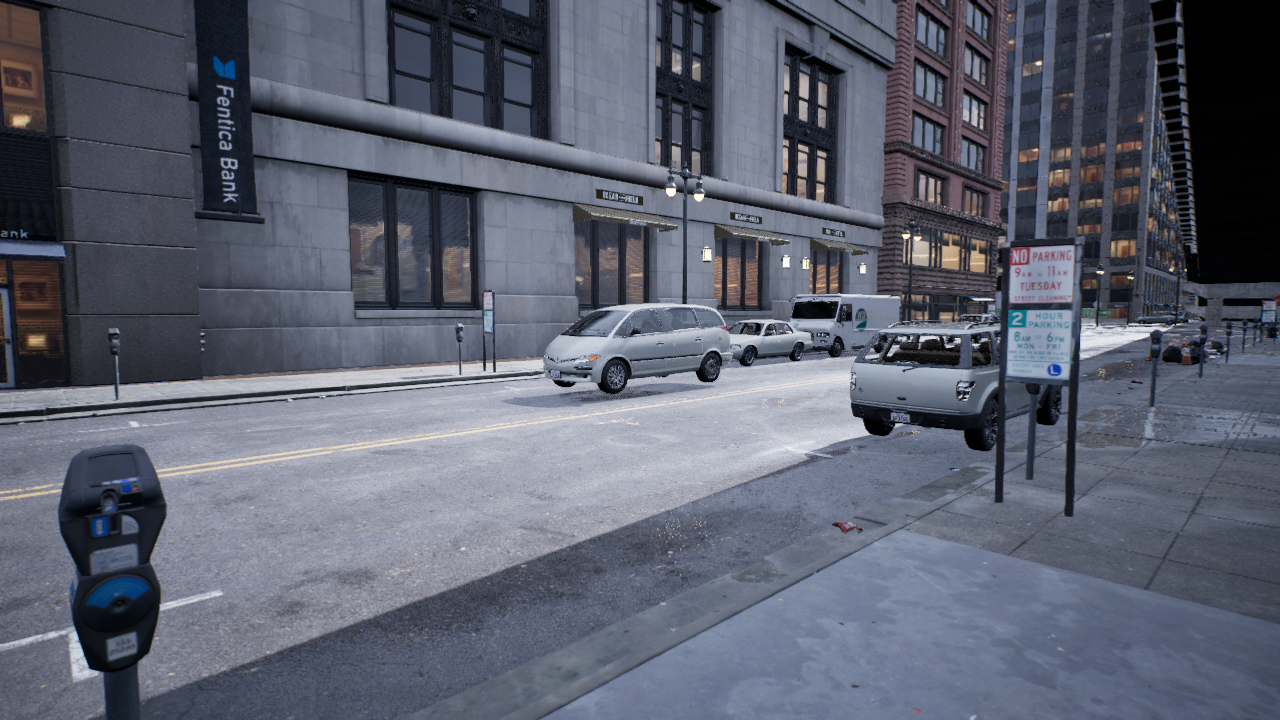
Venue: downtown
Lighting: overcast
Vehicle rig: minivan